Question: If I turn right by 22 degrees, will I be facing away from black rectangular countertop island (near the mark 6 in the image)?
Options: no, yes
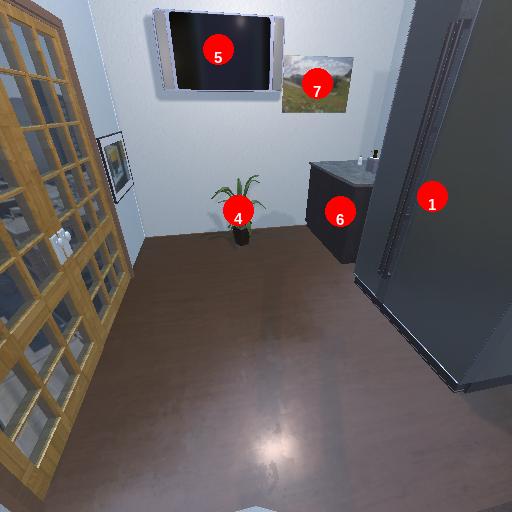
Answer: no